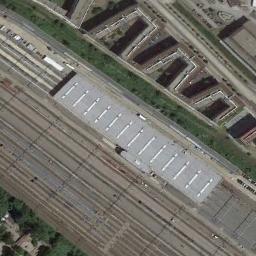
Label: railway_station